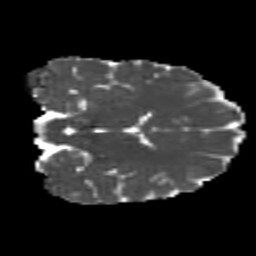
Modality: MD
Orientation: coronal
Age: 23
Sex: male
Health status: healthy
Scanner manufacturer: philips
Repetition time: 7.474 s
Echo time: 0.08753 s